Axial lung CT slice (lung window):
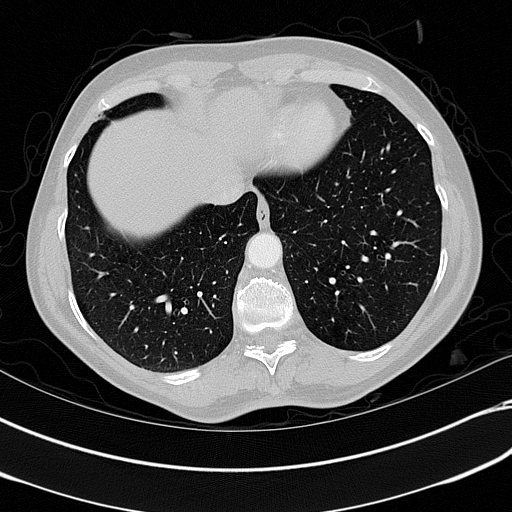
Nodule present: no